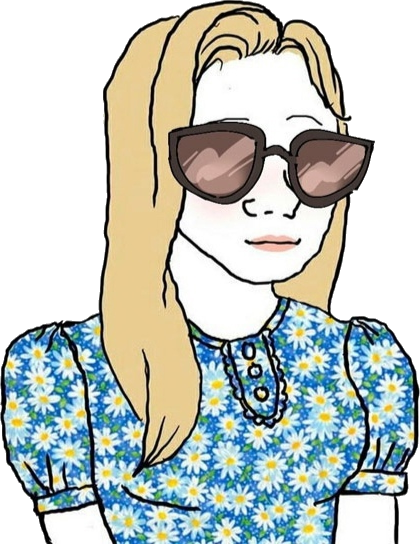
Label: 5_Trad_Wife